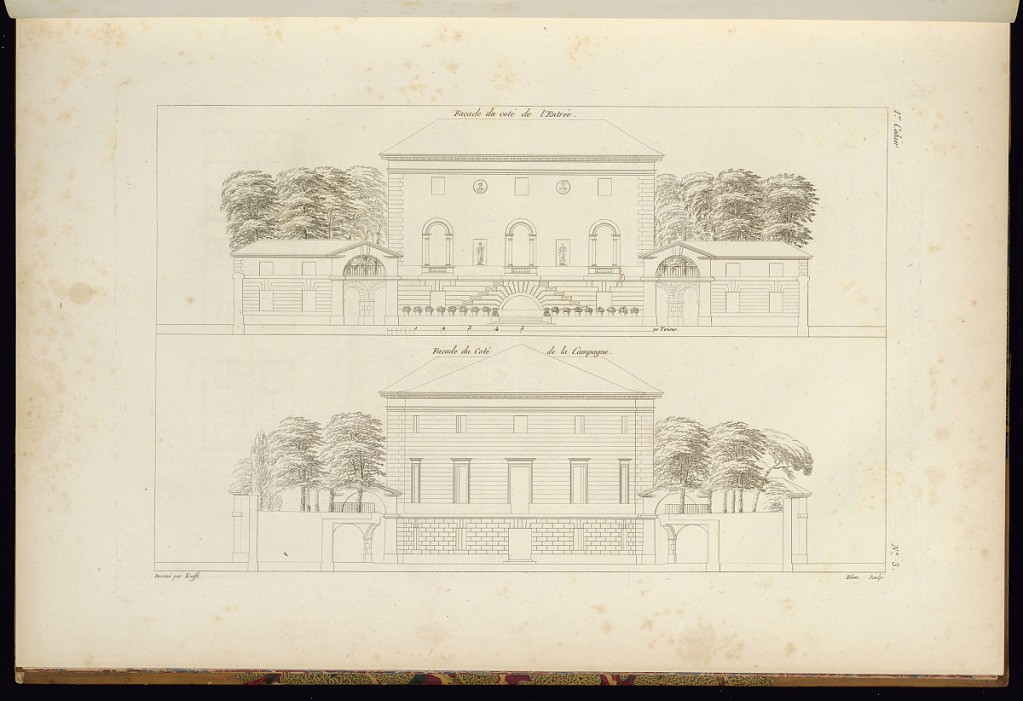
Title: Two Exterior Elevations for a House
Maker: Jean-Charles Krafft, French, 1764 - 1833
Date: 1812
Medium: Etching and engraving on paper
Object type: Print
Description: An architectural print illustrating a house with two exterior elevations with trees in the background. The house features neoclassical motifs, columns, and statues in niches. The plate is titled, numbered, and signed.